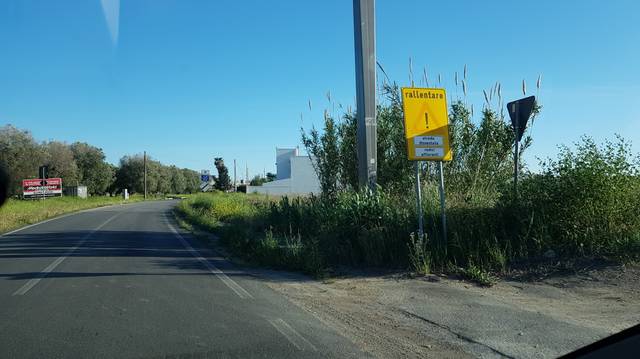
Region: Italy
Coordinates: 40.55, 17.947